Interaction volume radius: 5 \u00c5
Interaction volume height: 10 \u00c5
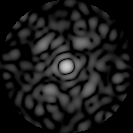
Disorder parameter: 0.8541